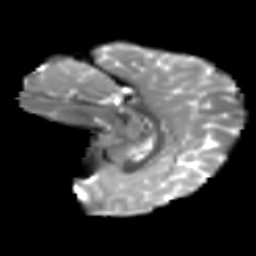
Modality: T2w
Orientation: sagittal
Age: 9
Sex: male
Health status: ill
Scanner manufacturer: ge
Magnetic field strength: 3 T
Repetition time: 6.752 s
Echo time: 0.079 s